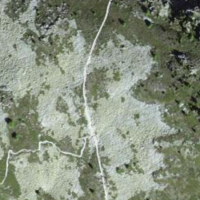
EUNIS habitat code: 31
Species observed at this site:
Empetrum nigrum
Jacobaea incana
Issoria lathonia
Arnica montana
Podisma pedestris